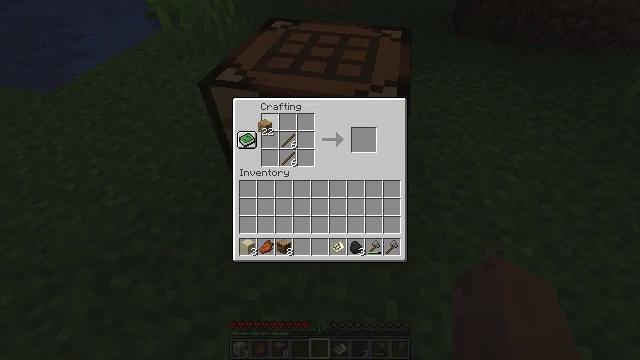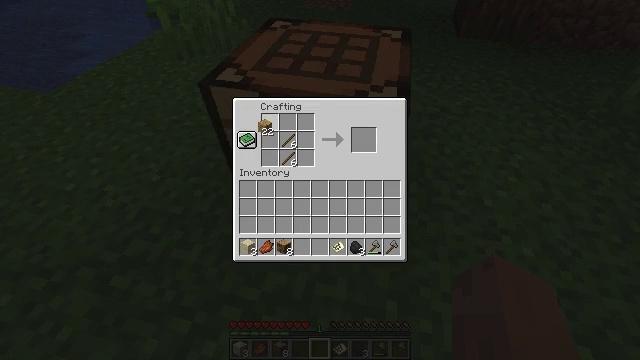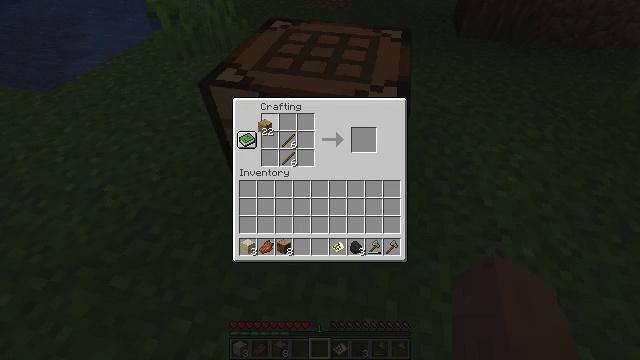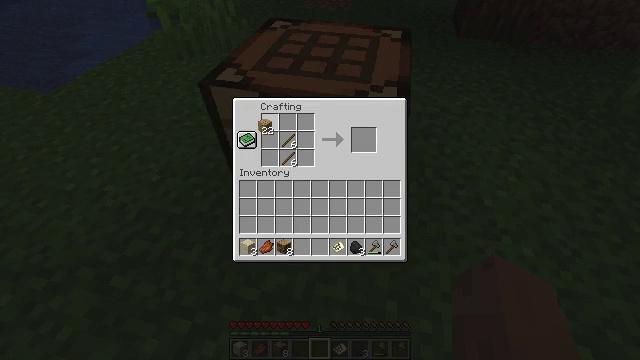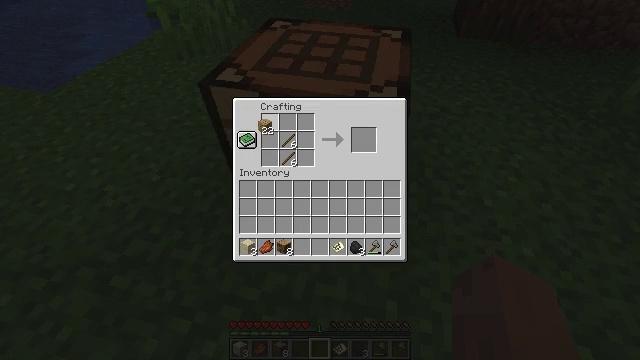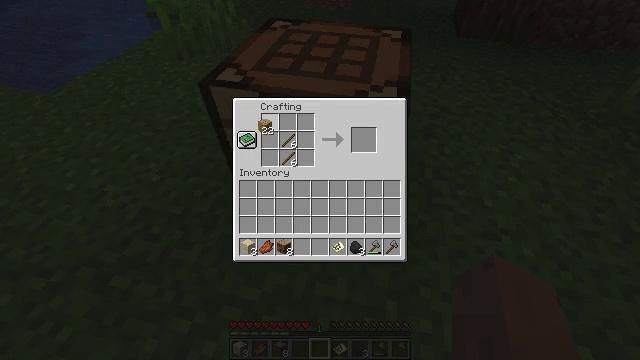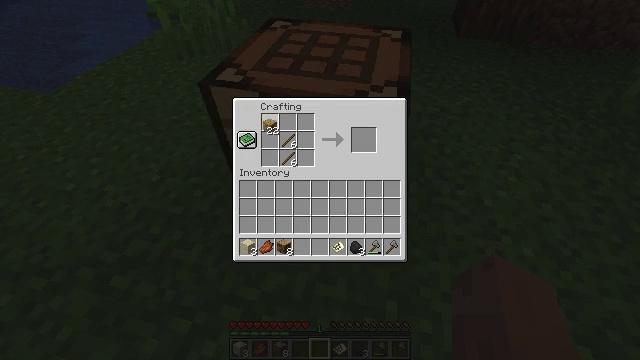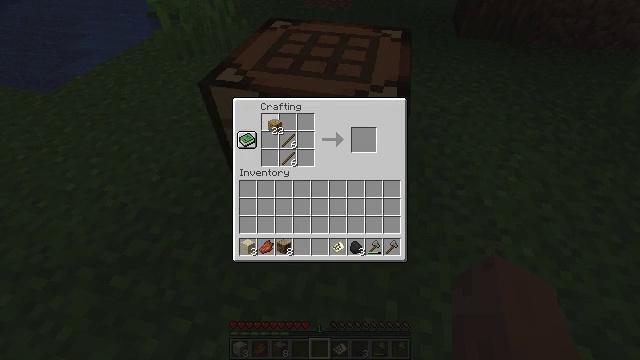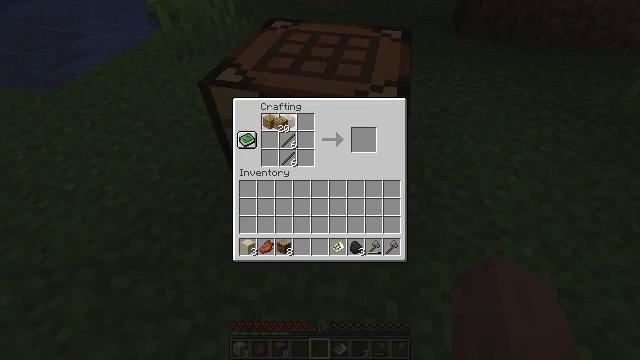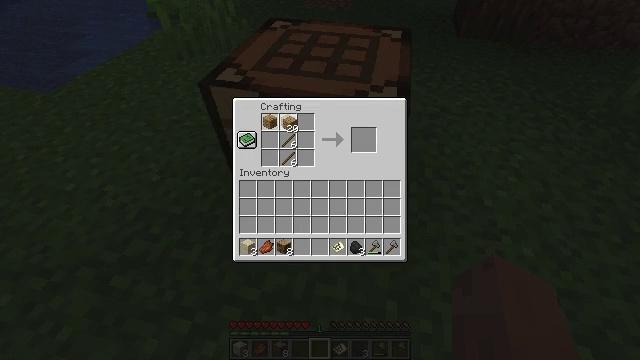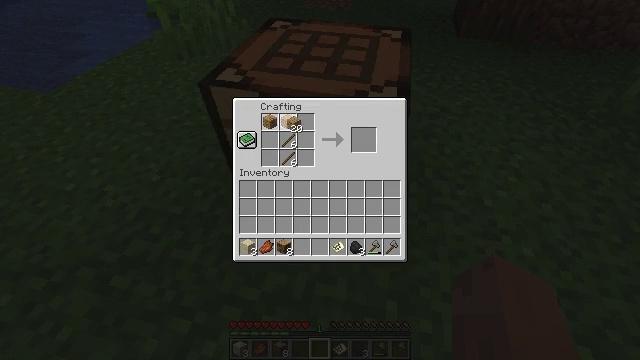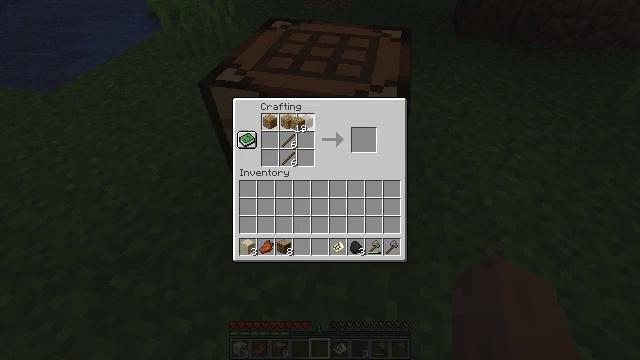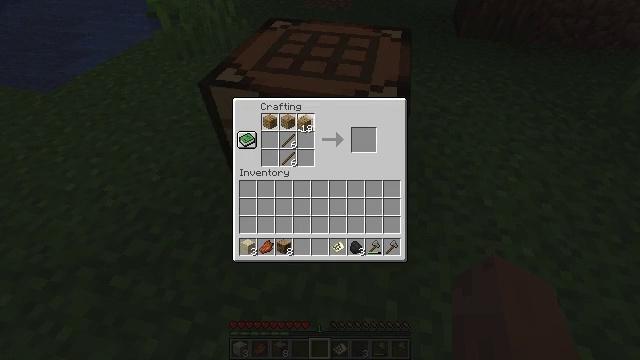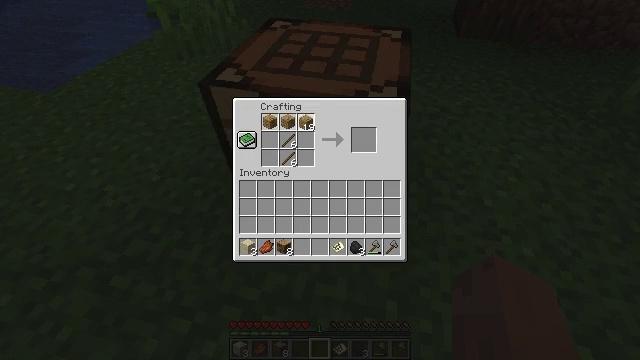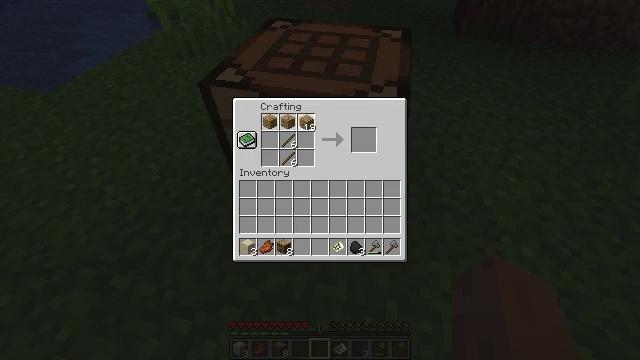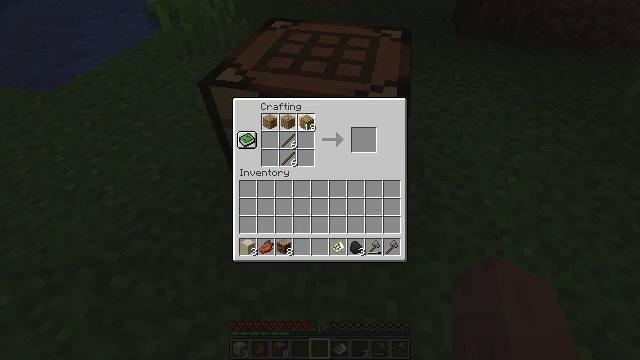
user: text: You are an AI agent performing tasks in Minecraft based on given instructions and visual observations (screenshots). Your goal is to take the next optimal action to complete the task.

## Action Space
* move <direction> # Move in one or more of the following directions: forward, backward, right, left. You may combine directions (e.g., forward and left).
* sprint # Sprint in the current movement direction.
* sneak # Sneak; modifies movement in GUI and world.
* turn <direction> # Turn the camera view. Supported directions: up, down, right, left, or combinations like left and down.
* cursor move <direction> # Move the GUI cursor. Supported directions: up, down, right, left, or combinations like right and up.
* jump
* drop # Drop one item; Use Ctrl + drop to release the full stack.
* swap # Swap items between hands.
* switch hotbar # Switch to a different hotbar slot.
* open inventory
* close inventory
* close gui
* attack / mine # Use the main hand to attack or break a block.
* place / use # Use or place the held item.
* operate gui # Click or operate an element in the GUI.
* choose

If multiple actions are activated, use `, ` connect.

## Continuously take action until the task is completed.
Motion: motion action
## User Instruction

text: Use two sticks and three wooden planks to craft a wooden pickaxe.
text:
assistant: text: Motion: no_op
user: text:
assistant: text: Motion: no_op
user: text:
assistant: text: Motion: no_op
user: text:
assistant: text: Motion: no_op
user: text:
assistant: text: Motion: choose
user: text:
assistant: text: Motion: choose
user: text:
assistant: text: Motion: choose
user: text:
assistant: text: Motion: choose
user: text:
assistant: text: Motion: cursor move right, choose
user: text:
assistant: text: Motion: choose
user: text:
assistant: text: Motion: choose
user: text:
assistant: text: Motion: choose
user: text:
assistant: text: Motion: choose
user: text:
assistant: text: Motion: choose
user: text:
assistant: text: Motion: choose
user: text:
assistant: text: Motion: choose
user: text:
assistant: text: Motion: choose
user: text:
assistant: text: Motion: cursor move down
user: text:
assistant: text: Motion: cursor move right and down
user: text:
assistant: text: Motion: cursor move right and down
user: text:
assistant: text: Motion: no_op
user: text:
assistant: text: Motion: no_op
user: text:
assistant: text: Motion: no_op
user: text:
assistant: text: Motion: no_op
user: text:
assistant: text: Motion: operate gui
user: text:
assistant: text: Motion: operate gui
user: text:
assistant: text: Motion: operate gui
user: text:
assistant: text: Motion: no_op
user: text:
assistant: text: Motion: no_op
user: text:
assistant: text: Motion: no_op